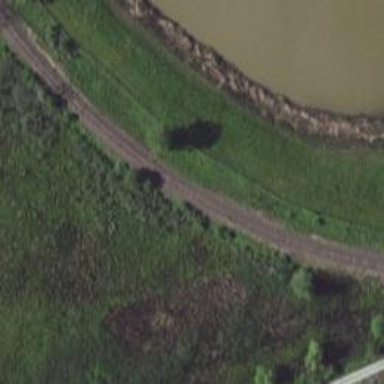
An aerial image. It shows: Single disused railway track.